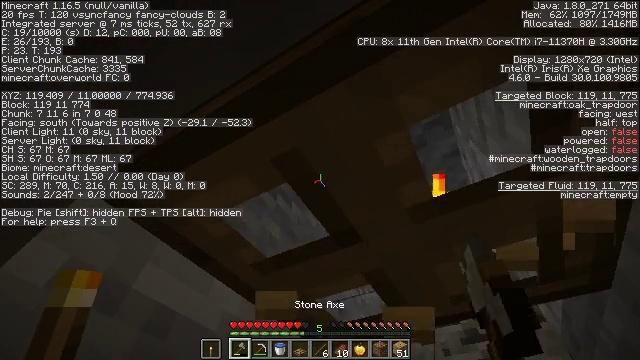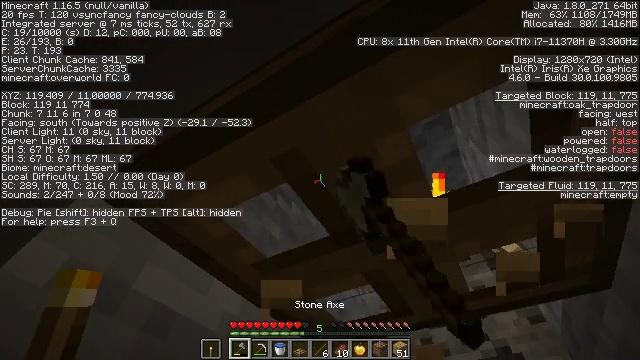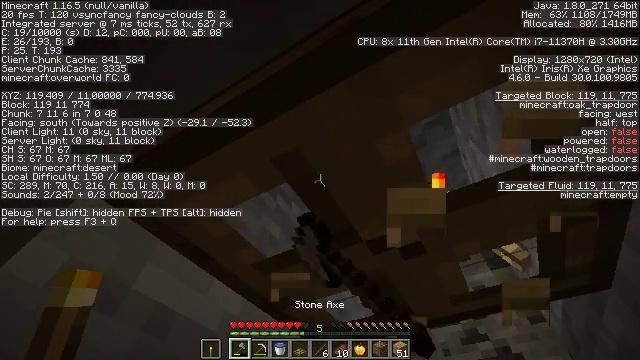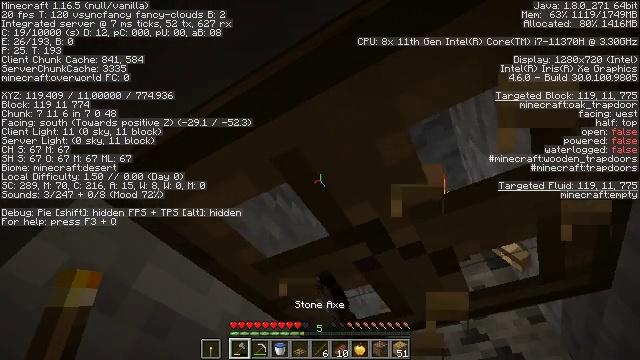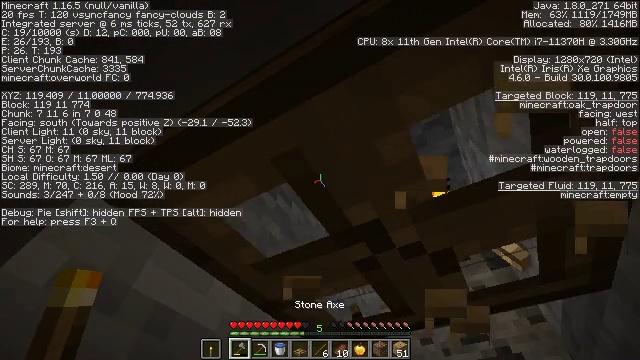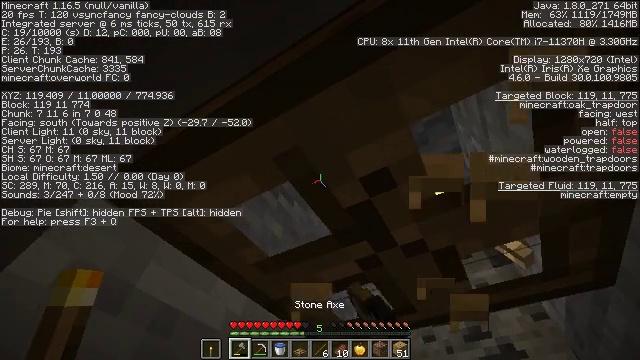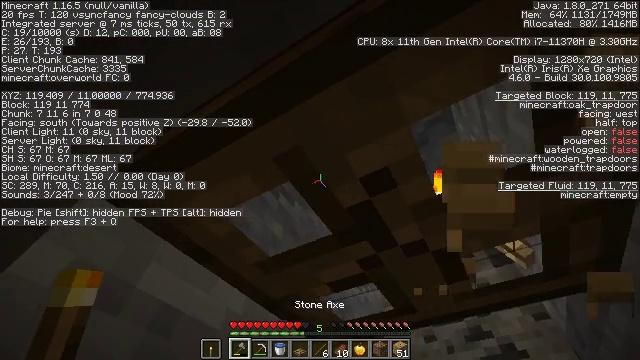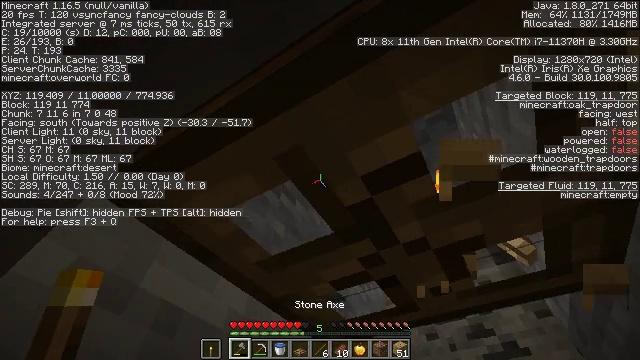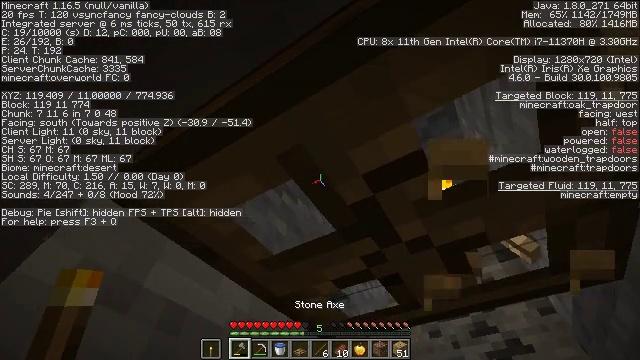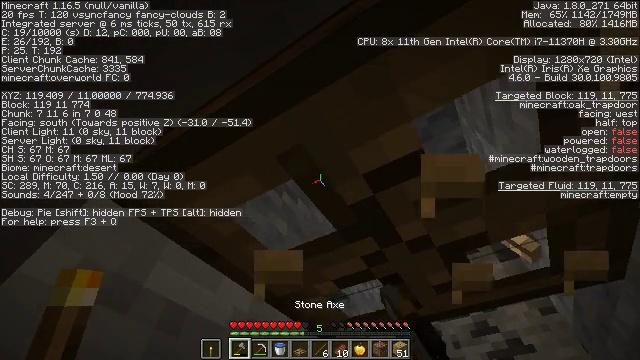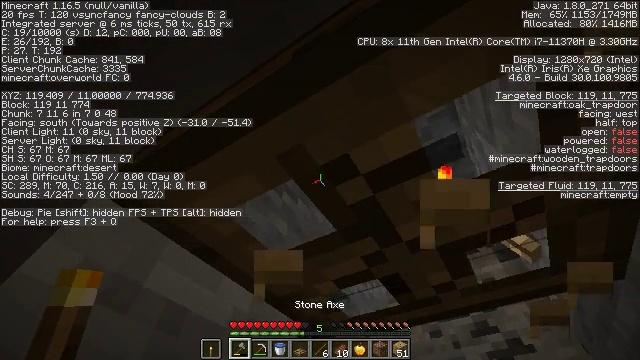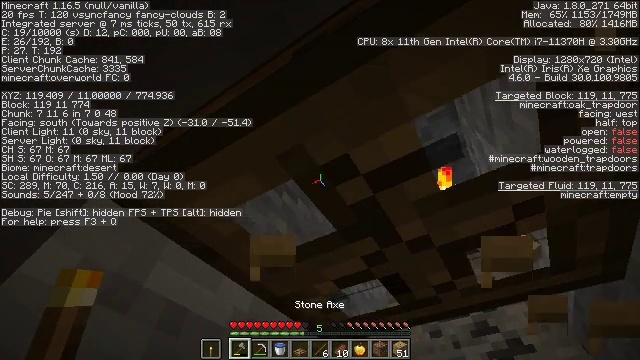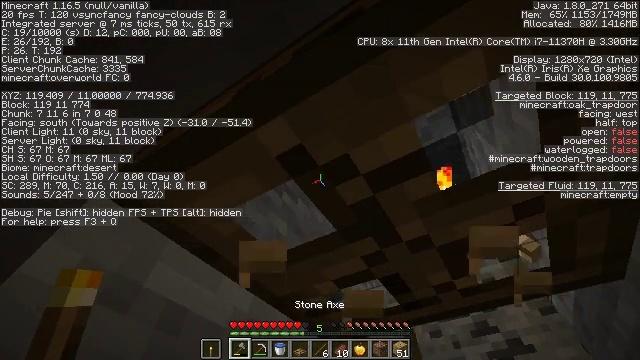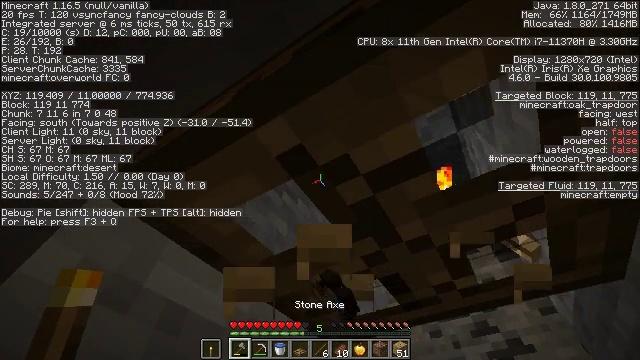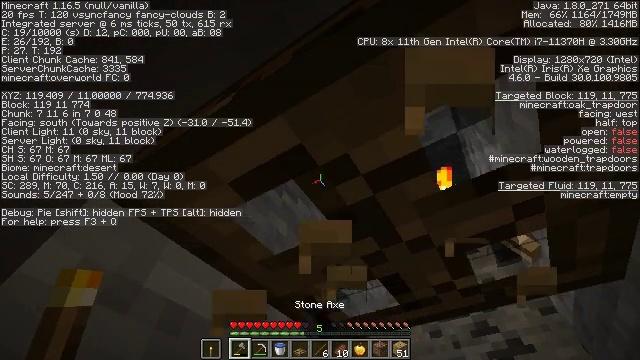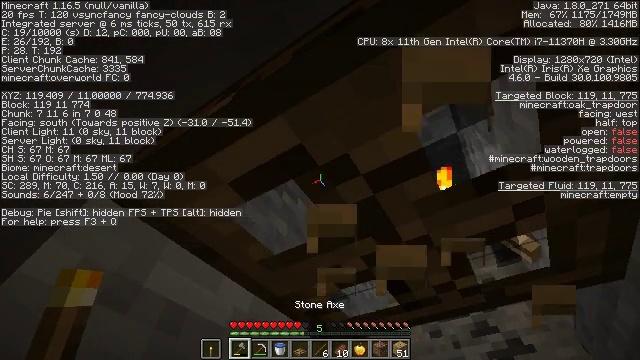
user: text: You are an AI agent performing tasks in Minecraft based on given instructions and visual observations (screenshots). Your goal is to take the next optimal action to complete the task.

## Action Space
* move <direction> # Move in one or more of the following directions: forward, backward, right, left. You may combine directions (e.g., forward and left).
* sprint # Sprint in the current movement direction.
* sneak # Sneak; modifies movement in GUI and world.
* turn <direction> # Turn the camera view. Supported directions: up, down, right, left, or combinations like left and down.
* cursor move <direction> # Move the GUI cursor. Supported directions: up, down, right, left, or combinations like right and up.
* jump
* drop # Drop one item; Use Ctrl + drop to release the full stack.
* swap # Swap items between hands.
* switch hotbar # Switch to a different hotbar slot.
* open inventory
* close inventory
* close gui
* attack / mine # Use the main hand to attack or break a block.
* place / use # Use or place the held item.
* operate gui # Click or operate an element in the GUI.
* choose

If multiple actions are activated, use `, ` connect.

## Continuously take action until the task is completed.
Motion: motion action
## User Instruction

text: Mine the oak trapdoor.
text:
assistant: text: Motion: attack / mine
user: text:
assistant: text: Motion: attack / mine
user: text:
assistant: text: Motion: attack / mine
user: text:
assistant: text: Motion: attack / mine
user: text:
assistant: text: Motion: attack / mine
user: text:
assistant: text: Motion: attack / mine
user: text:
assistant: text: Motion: attack / mine
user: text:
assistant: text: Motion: attack / mine
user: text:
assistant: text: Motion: attack / mine
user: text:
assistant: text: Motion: attack / mine
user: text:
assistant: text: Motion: attack / mine
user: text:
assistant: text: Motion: attack / mine
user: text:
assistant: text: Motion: attack / mine
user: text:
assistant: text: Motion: attack / mine
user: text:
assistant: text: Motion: attack / mine
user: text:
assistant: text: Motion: attack / mine
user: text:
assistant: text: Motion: attack / mine
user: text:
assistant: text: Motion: attack / mine
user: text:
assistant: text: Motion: attack / mine
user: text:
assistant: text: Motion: attack / mine
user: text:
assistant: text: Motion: attack / mine
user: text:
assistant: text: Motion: attack / mine
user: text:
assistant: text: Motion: attack / mine
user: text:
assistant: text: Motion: attack / mine
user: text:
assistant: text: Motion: attack / mine
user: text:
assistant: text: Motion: attack / mine